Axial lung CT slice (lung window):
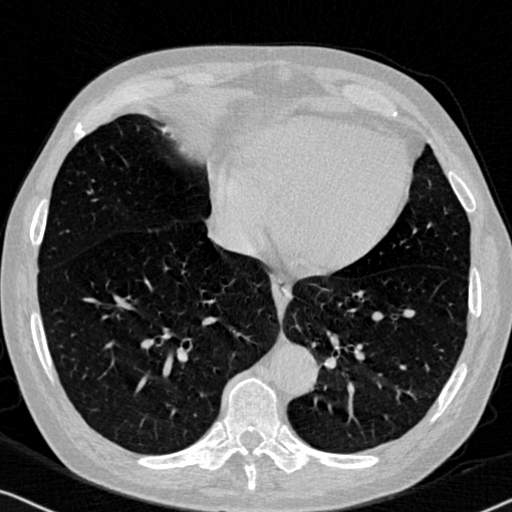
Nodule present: no